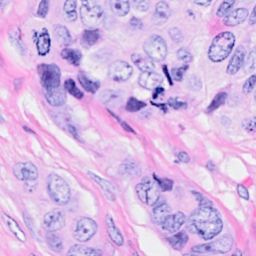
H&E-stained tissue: Breast